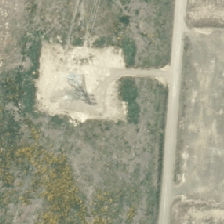
Land cover: harvested_forest